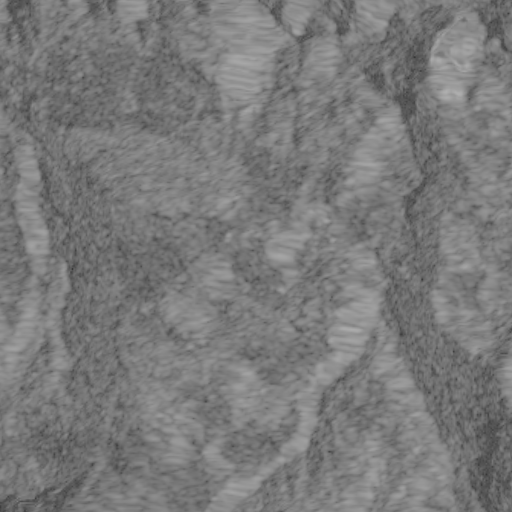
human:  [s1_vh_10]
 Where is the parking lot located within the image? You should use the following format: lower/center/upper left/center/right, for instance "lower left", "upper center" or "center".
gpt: The parking lot is located in the upper center of the image.
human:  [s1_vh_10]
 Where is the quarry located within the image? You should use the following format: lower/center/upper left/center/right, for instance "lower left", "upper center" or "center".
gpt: There is no quarry in the image.

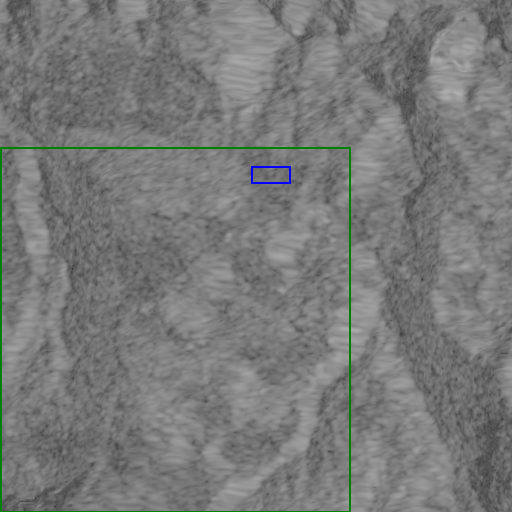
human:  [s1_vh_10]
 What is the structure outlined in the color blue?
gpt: The structure outlined in blue is a parking lot.
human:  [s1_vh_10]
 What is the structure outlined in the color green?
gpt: The structure outlined in green is a ski resort.
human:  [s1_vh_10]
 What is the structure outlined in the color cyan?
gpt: There is no cyan outline.